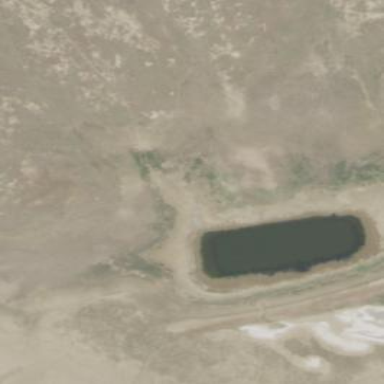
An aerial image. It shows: Reservoir.